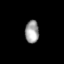
Tissue: skin
Cell type: Others
Senescence score: 0.6975
Nuclear area (px): 308
Mean DAPI intensity: 158.11